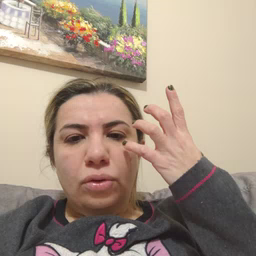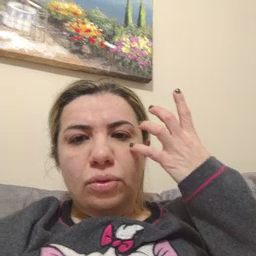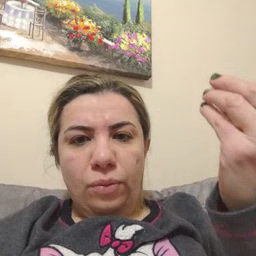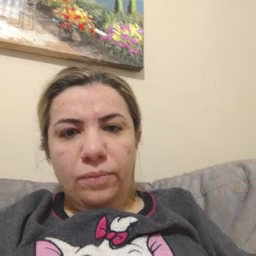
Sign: go